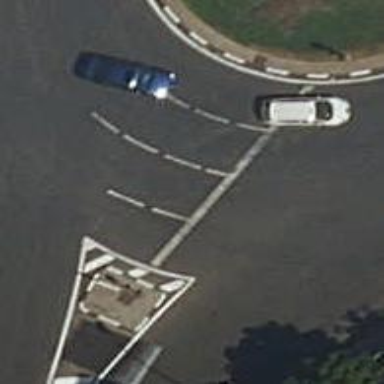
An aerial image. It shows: Tertiary road with asphalt surface leading to circular junction.